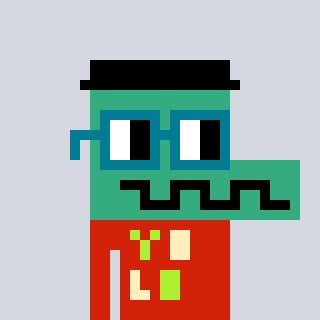
a pixel art character with square dark green glasses, a crocodile-shaped head and a red-colored body on a cool background